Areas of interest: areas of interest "Tennis Court"
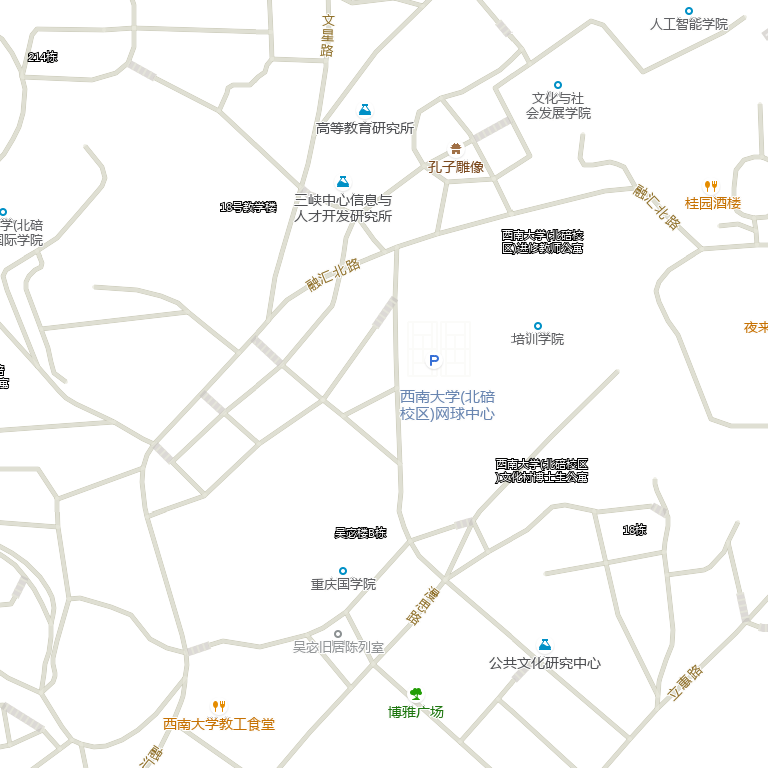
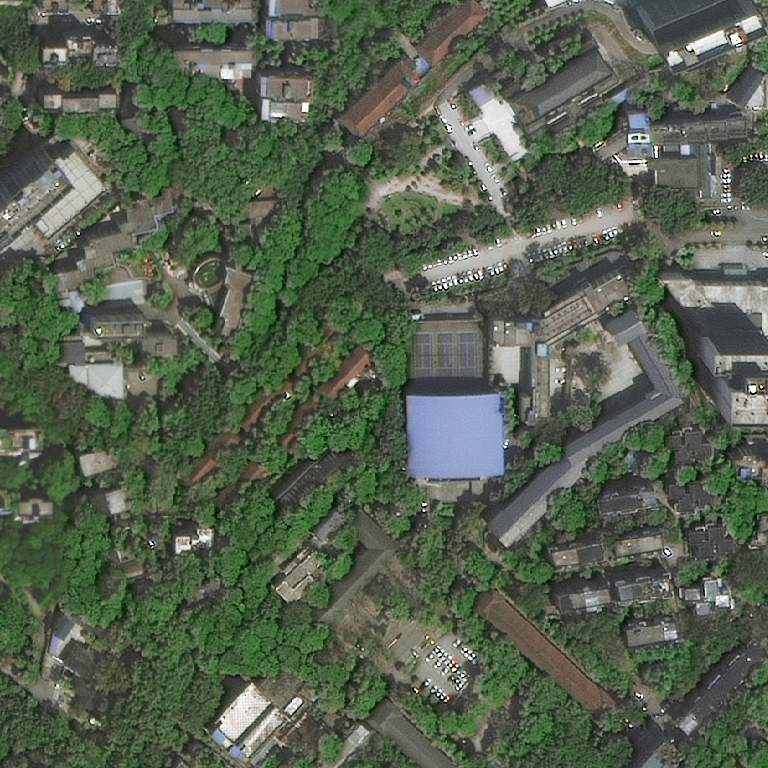